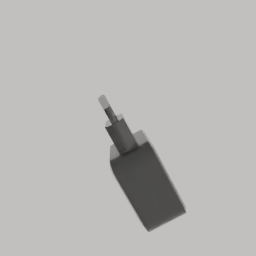
Label: electronics